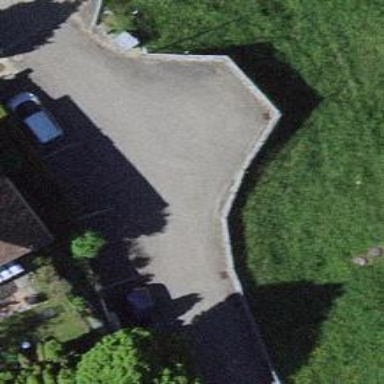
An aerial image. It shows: Turning circle on the road.